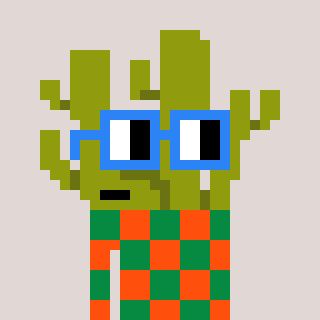
a pixel art character with square blue glasses, a cactus-shaped head and a orange-colored body on a warm background